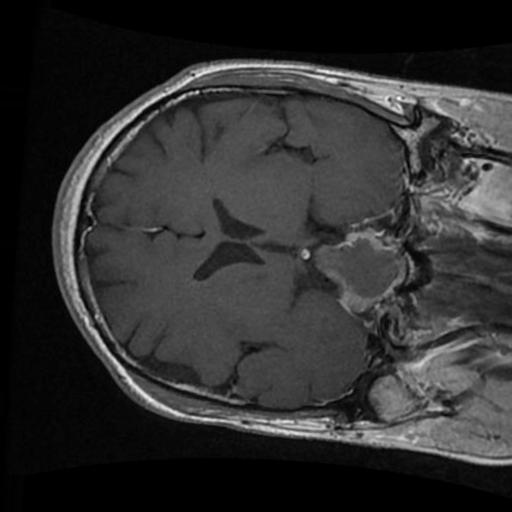
Label: brain_tumor